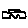
Label: car